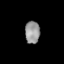
Tissue: lung
Cell type: Endothelial cells
Senescence score: 0.171
Nuclear area (px): 326
Mean DAPI intensity: 148.506